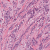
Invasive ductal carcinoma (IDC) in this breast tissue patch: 1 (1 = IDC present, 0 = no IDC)